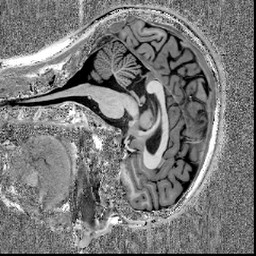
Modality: T1w
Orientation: sagittal
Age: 28
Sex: female
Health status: healthy
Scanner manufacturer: siemens
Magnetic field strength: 7 T
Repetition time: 4.3 s
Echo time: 0.00227 s